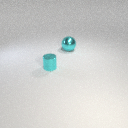
large cyan metal sphere to the right of small cyan metal cylinder